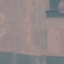
Land use / land cover: AnnualCrop